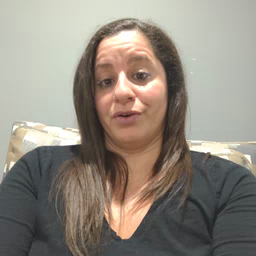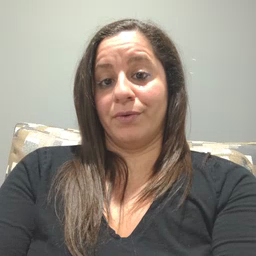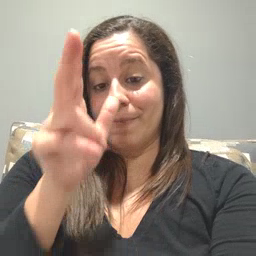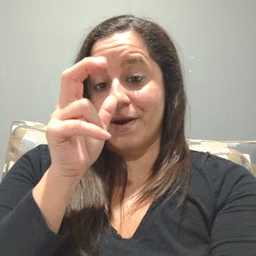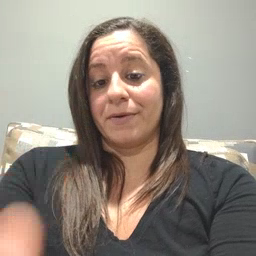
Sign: bug